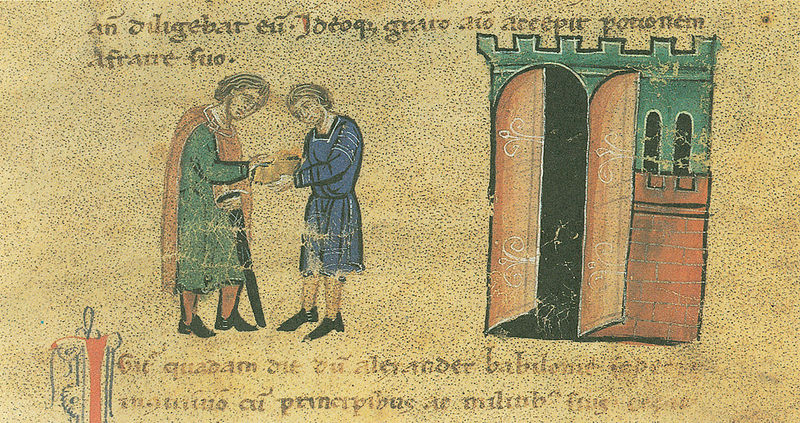
Titel: Alexanderroman
Institution: Leipzig, Stadtbibliothek
Schlagwörter: blau, dunkel, hand, mann, umhang, gelb, grün, menschen, stadt, braun, bunt, fenster, haar, kleid, kleider, männer, schwarz, tür, zeichnung, haus, rot, beige, ornament, rock, bibel, schale, bild, hände, kirche, gewand, mantel, handel, stock, turm, farbig, schrift, zwei, schuhe, mauer, backstein, robe, brot, durchgang, zeigen, tor, zinnen, eingang, offen, buch, burg, geld, schwert, text, schuh, ritter, insignie, buchseite, pergament, jüngling, jesus, wanderer, mittelalter, segnung, bettler, heiliger, übergabe, geöffnet, tur, jünger, gefäße, bote, gabe, handschrift, abbildung, zinne, latein, initial, buchmalerei, rün, manuskript, thesen, schert, stundenbuch, kapital, stadmauer, biblia pauperum, gewandd, heilier